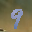
Label: 9